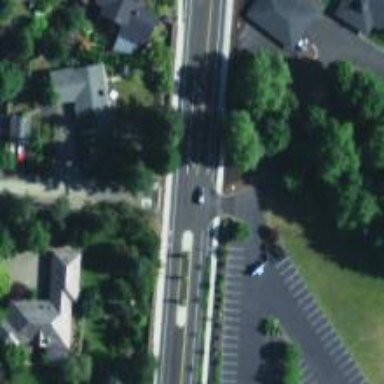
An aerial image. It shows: Driveway leading to service road.